Question: i am creating simple application for showing Blackberry map in Blackberry.
i was to open through my app.
so that i try to open inbuilt Map App that is showing following image

i check my setting and my perfect and i can browse from BB Browser
i am using 9530-Verizon-4.7.0.75
what could be problem??? How can i start BB Map in my Simulator??
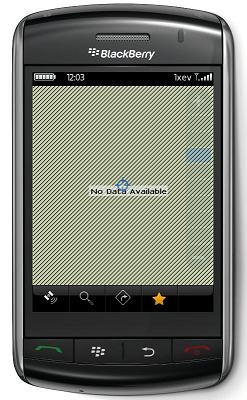
Answer: The problem has to do with rendering issue in simulator. I've been through this when developing a map based app. Map would not render and would show green field.
This is the official response I got from RIM when contacted with the issue:
> Simulator - Blackberry Maps Green Background Issue Resolution: Advised customer that BlackBerry Maps functionality has
been inconsistent on device simulators. The best method of conducting
this testing would be to test on a physical device.
After trying all possible solutions, I gave up. Note that the issue doesn't occur on all systems. If you have access to any other system, try on it. May be you get lucky.